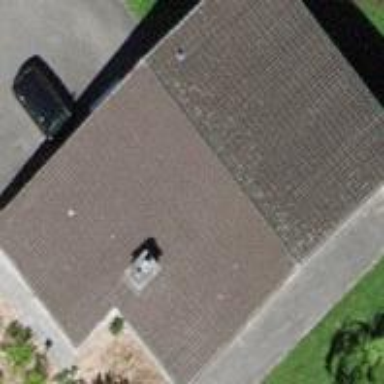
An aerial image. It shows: Simple and straightforward house.